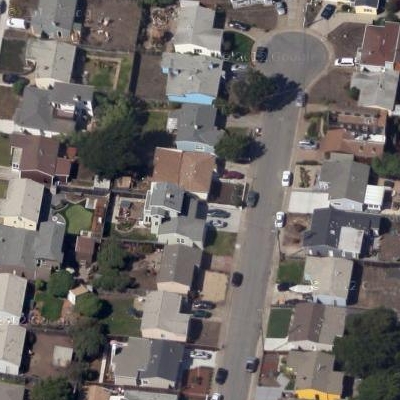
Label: Resident